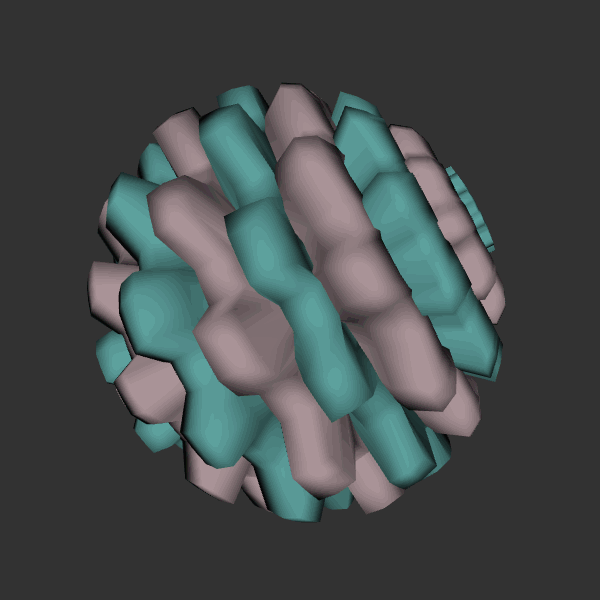
Background: dark